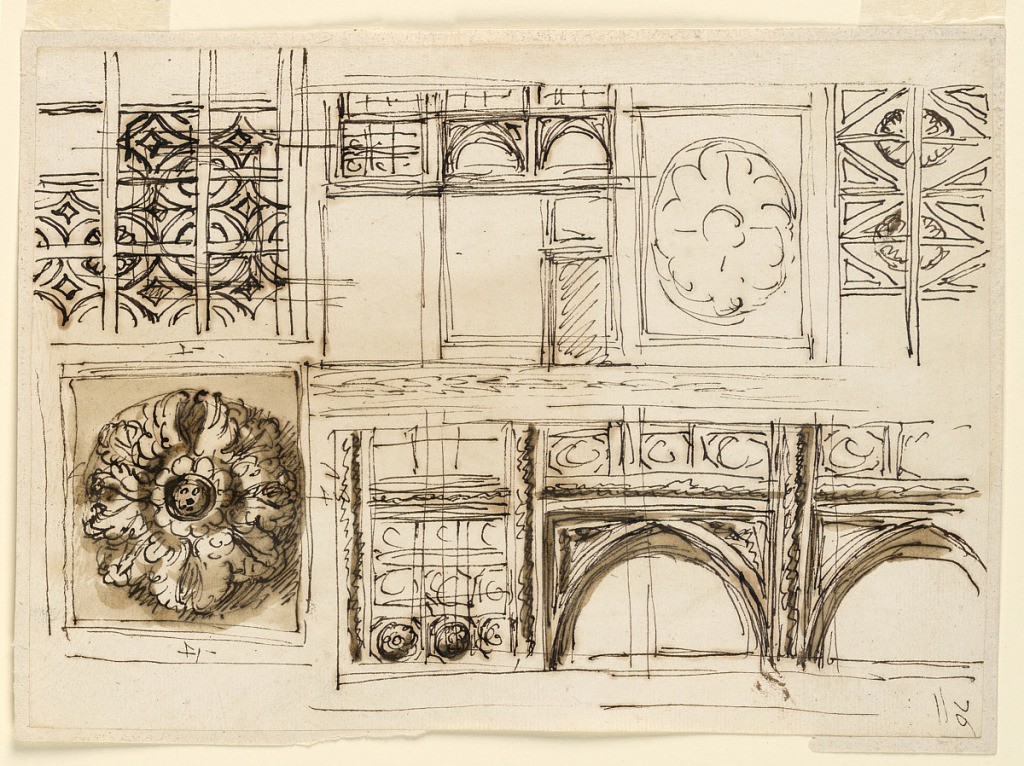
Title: Designs for Ceiling Decoration
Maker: Giuseppe Barberi, Italian, 1746–1809
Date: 1746–1809
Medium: Pen and brown ink, brush and brown wash on off-white laid paper, lined
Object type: Drawing
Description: Various designs for ceiling decoration including acanthus, rosette, grotesque, and geometric motifs and gothic arches.